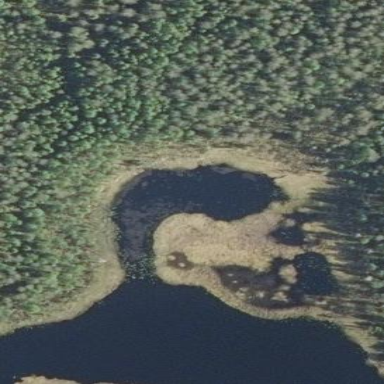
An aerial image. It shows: Marshy wetland area.